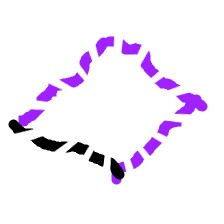
Shape: rhombus